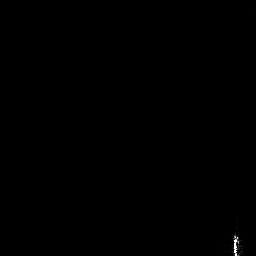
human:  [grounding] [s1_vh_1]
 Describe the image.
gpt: In the satellite image, there is  <ref>1 small ship </ref> <box>[[89, 90, 92, 99, 0]]</box> located at bottom right.